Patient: sex F, age 57
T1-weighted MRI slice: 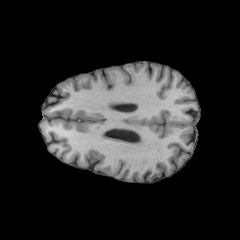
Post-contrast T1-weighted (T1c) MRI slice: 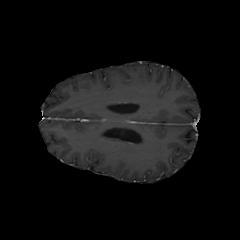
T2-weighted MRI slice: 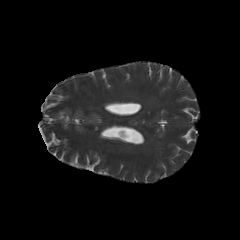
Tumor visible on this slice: no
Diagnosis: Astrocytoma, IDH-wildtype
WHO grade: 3